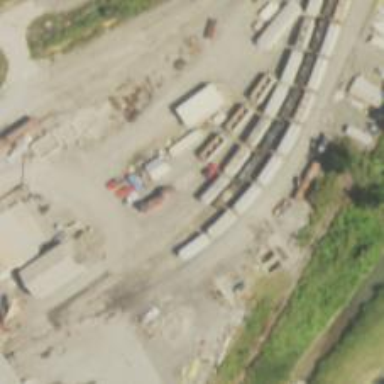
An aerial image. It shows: Railway spur service.